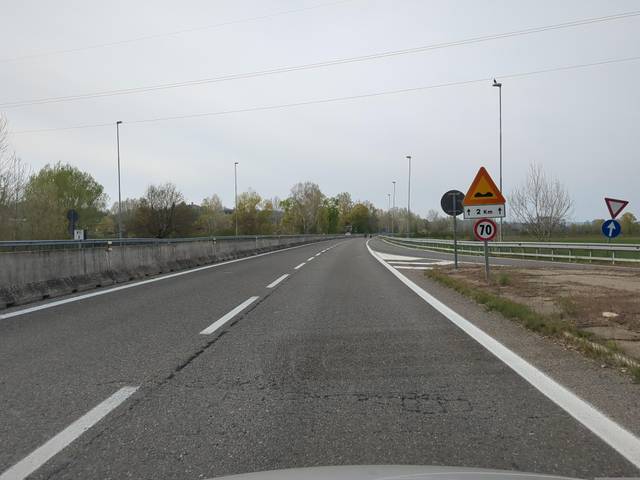
Region: Italy
Coordinates: 44.926, 8.228